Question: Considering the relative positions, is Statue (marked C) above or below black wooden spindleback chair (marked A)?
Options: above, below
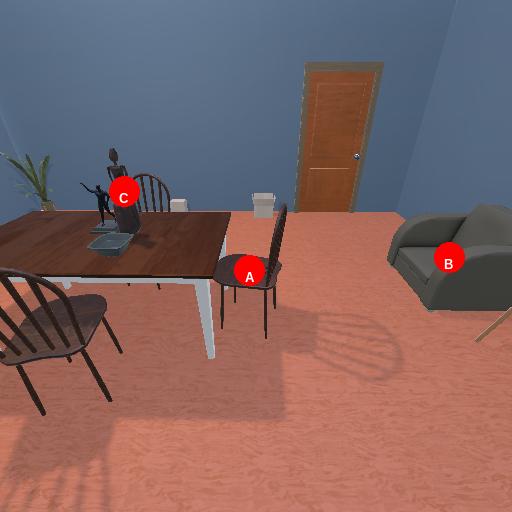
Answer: above